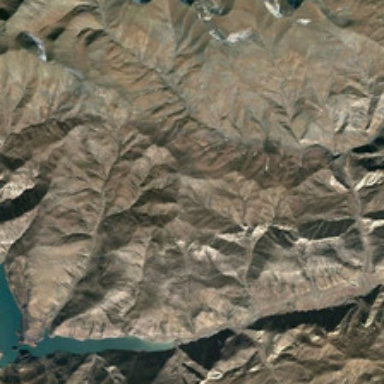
A river is in a piece of irregular khaki mountain .